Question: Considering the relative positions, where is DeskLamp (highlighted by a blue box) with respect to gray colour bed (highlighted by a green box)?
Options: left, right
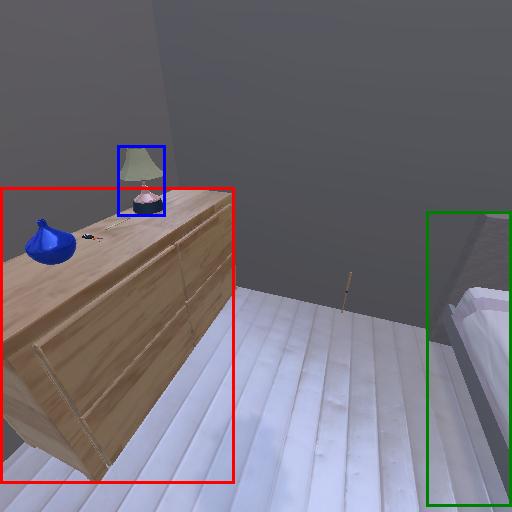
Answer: left